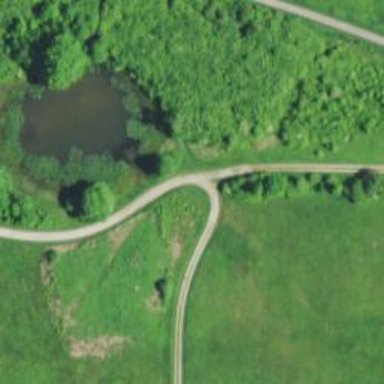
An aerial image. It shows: Bridleway.